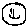
Label: smiley face